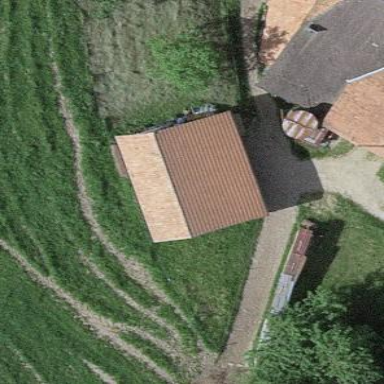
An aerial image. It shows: Shed building.